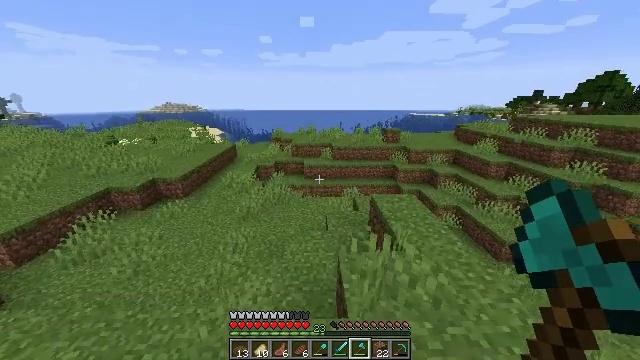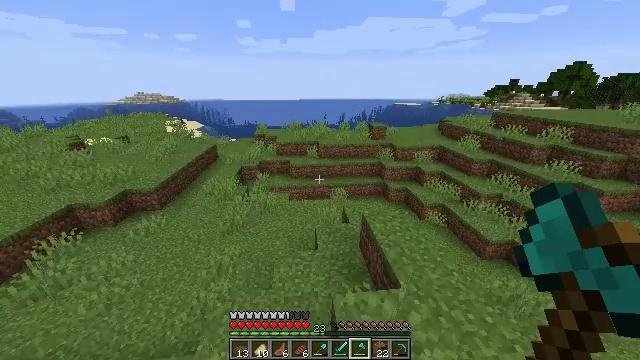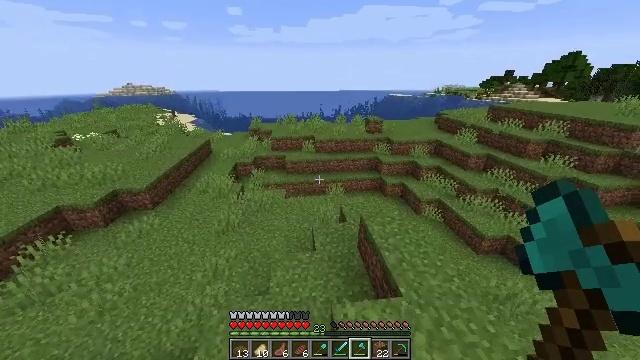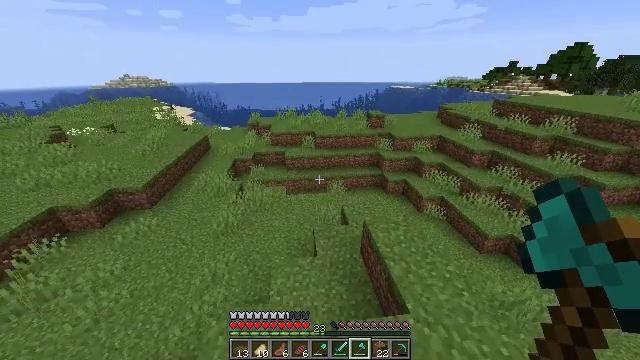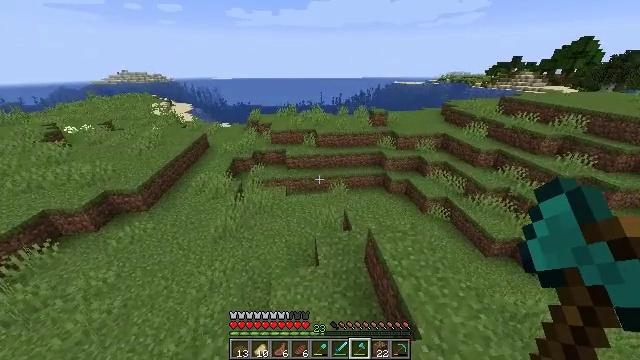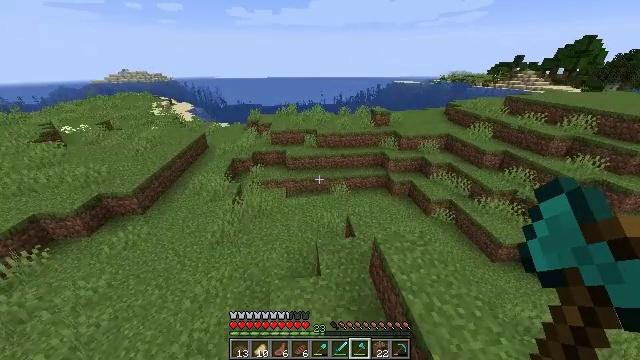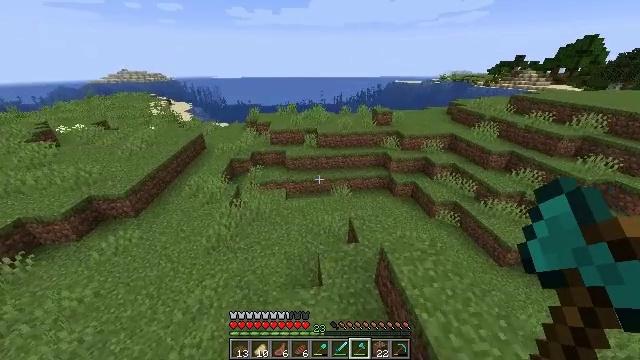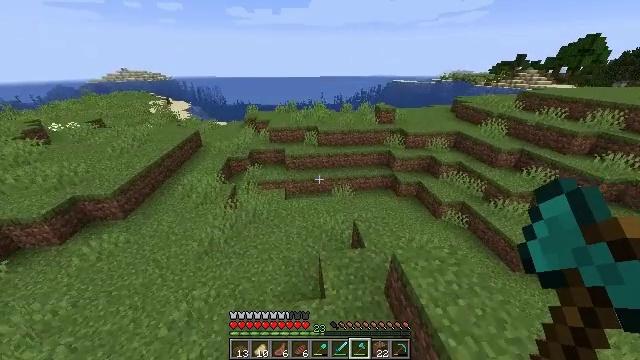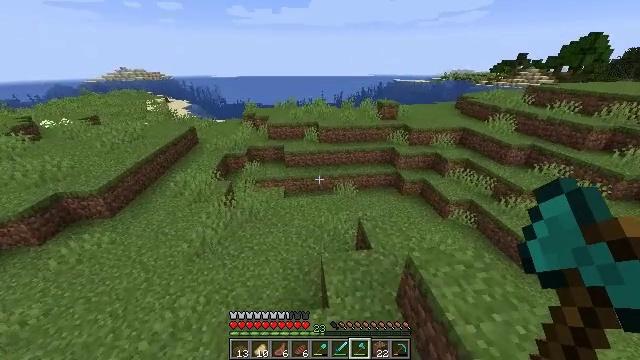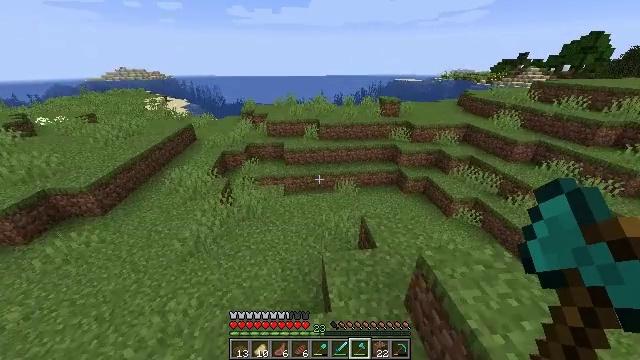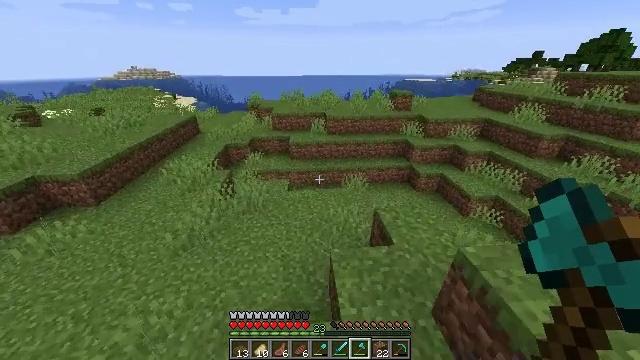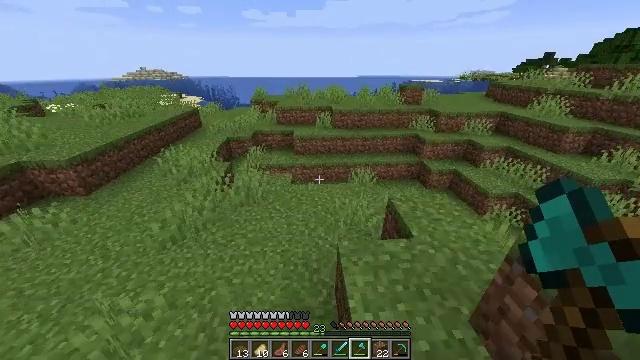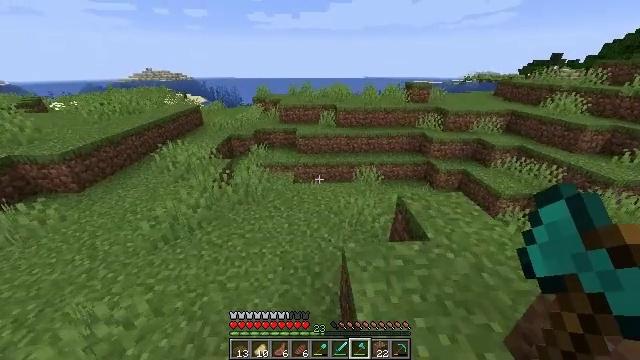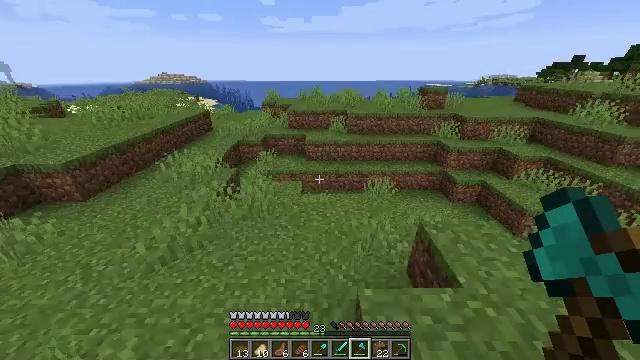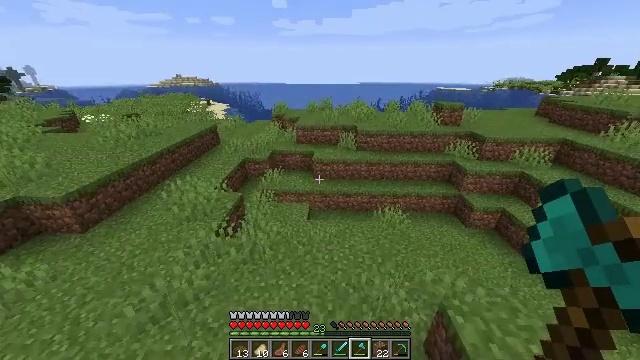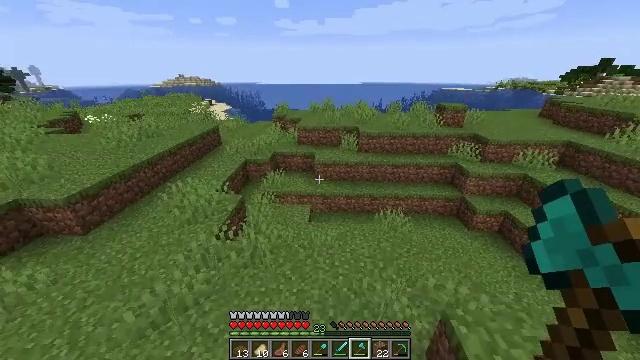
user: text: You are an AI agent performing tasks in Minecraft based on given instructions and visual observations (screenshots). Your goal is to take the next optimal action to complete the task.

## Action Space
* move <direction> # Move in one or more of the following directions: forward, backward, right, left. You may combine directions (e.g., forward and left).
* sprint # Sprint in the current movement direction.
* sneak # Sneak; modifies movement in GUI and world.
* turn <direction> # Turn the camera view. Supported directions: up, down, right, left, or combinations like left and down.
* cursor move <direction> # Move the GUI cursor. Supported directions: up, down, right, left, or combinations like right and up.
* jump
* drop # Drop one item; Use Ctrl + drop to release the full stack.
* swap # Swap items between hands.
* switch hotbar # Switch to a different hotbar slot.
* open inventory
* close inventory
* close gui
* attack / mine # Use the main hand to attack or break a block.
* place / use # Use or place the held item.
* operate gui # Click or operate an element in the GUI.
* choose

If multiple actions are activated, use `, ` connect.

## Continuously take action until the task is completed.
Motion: motion action
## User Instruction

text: Collect kelp plant from the sea.
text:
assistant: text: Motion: move forward, sprint, turn right and down, jump
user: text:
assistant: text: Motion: move forward, turn right and down, jump
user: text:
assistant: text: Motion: move forward, turn down, jump
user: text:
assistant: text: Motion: move forward, turn down, jump
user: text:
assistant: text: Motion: move forward, jump
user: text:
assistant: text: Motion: move forward, jump
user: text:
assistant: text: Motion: move forward, jump
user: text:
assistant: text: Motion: move forward, jump
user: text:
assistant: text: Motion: move forward, jump
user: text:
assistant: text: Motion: move forward, turn left, jump
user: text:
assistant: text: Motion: move forward, turn left, jump
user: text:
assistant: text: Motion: move forward, jump
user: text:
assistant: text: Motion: move forward, sprint, turn left, jump
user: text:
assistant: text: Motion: move forward, sprint, turn left, jump
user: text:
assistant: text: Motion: move forward, sprint, jump
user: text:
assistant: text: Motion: move forward, sprint, jump
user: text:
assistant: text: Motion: move forward, sprint, jump
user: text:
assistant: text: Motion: move forward, jump
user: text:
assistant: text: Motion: move forward
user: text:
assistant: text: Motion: move forward
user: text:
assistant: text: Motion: move forward
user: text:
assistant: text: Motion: move forward
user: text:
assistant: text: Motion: move forward, turn right
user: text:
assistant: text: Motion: move forward, turn right
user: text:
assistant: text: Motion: move forward, turn right
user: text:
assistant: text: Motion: move forward
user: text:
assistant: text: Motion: move forward
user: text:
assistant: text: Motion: move forward, jump
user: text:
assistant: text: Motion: move forward, jump
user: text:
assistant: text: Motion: move forward, jump